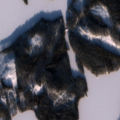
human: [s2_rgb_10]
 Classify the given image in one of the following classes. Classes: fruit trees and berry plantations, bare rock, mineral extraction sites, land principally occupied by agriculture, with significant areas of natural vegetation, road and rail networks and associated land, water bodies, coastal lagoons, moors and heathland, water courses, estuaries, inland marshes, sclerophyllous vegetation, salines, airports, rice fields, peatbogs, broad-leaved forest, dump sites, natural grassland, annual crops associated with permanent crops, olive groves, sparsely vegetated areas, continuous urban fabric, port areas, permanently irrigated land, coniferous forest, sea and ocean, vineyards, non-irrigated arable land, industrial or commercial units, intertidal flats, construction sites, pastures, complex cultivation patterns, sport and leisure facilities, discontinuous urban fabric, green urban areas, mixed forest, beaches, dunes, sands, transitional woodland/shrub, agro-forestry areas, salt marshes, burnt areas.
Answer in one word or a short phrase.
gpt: coniferous forest, mixed forest, water bodies